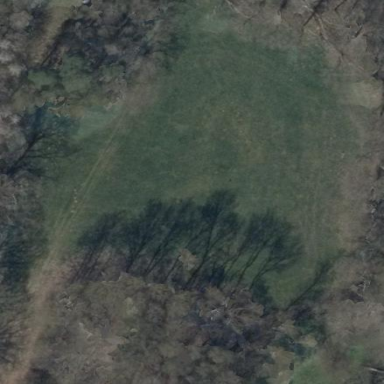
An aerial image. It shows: Beautiful meadow.